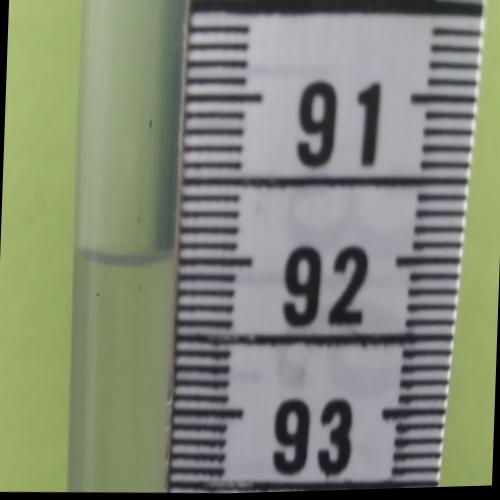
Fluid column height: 92.0 cm